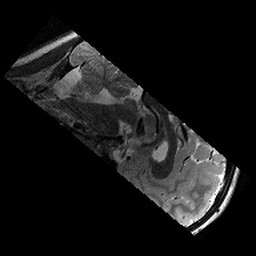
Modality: T2w
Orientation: sagittal
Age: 11
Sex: male
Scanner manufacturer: siemens
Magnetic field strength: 3 T
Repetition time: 9.23 s
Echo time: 0.067 s